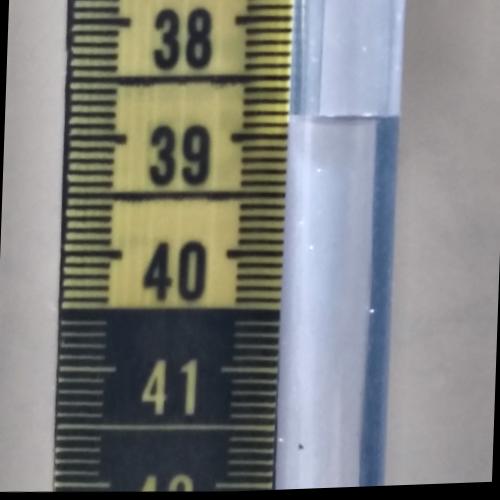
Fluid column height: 38.8 cm